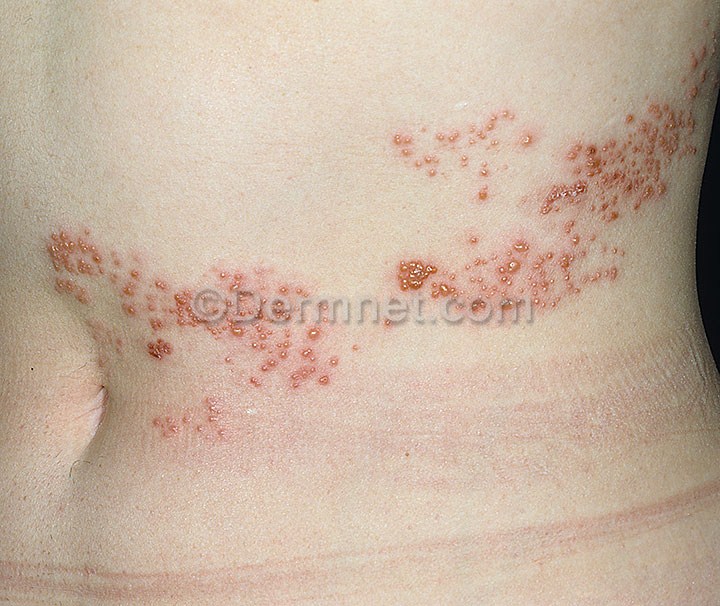
Disease: Warts Molluscum and other Viral Infections